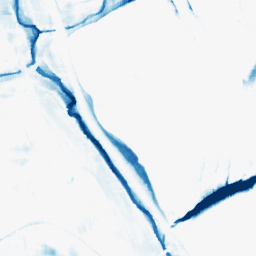
Category: morphological
Decomposition family: morphological_square
Decomposition parameters: operation: closing
size: 20
Upsampling method: sinc_hamming
Upsampling parameters: scale: 8
kernel_size: 16
Upsampling scale: 8